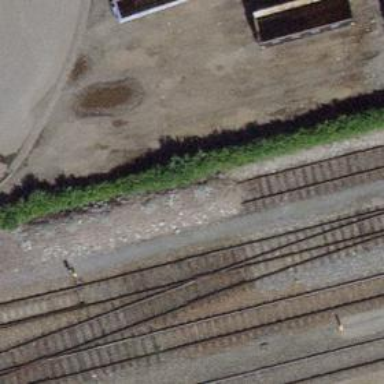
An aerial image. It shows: Railway switch.